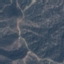
Label: HerbaceousVegetation